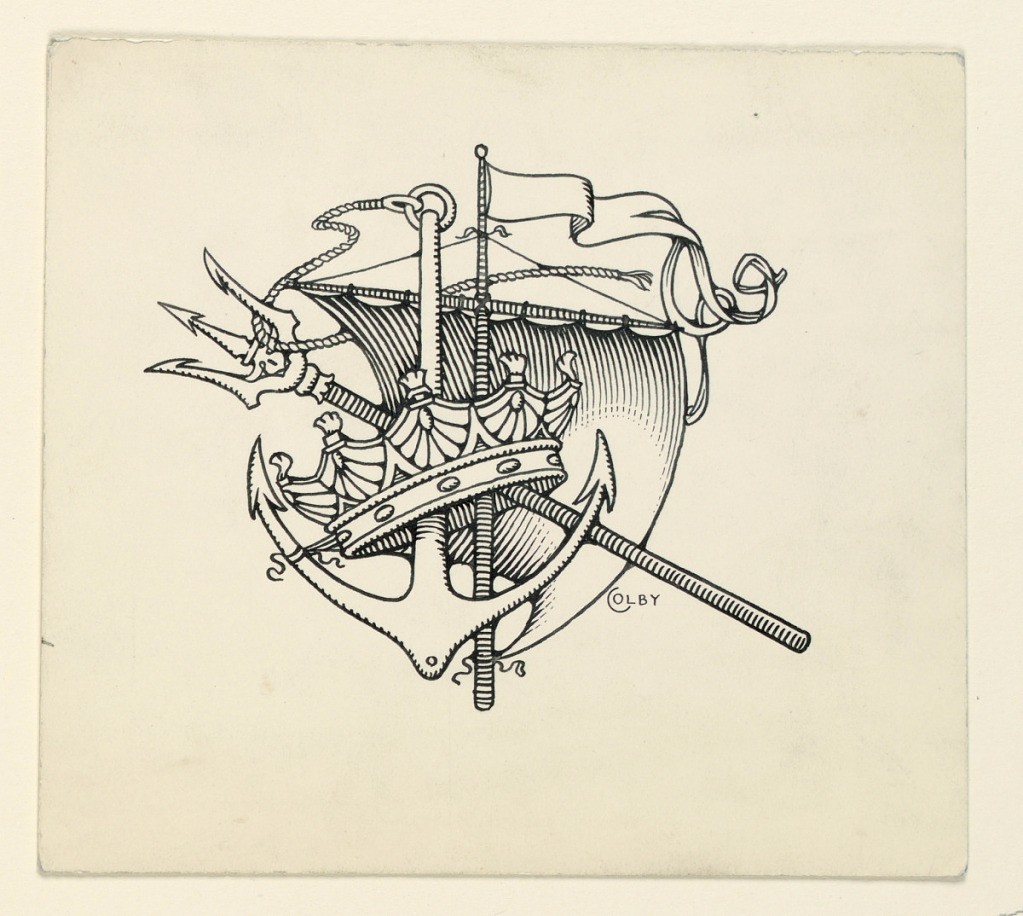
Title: Tailpiece
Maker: Homer Wayland Colby, American, 1874–1950
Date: ca. 1910
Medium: Pen and ink on paper
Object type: Drawing
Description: A motif composed of a crown, anchor, trident, and a sail.